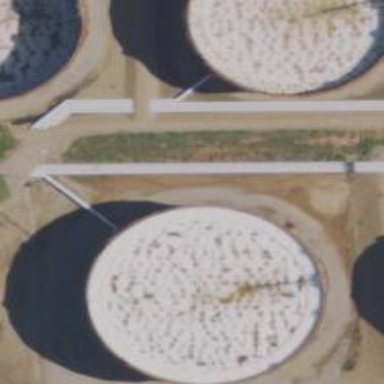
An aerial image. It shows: Storage tank which is man-made.